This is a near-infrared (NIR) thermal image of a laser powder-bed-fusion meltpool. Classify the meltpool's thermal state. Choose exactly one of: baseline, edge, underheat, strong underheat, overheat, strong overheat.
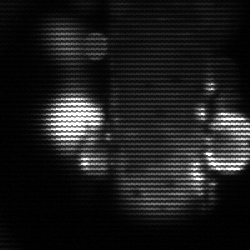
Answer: strong underheat